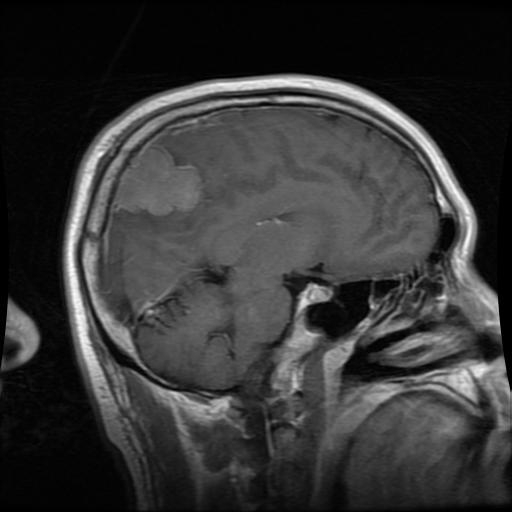
Label: meningioma